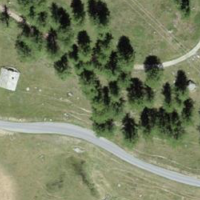
EUNIS habitat code: 26
Species observed at this site:
Vaccinium vitis-idaea
Campanula barbata
Oedipoda caerulescens
Apis mellifera
Eriophorum angustifolium